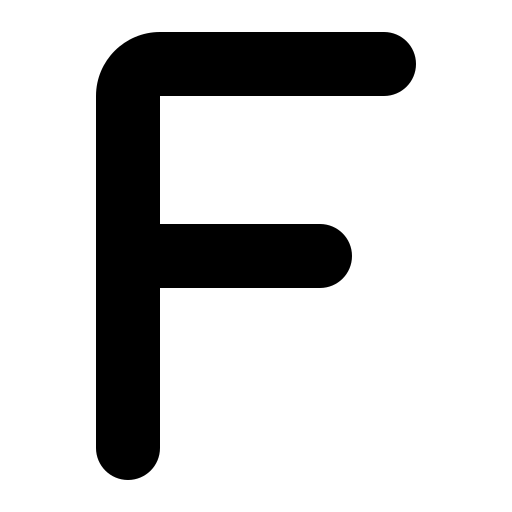
Tags: icon, FontAwesome, fa-icon, solid, f